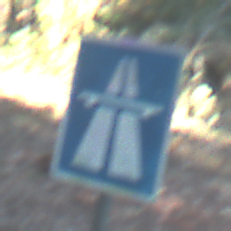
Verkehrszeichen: Autobahn
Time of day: MorningAfternoon
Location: Outdoor (Nature)
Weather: Clear
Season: NotSpecified
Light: Natural